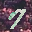
Label: 7